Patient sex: M
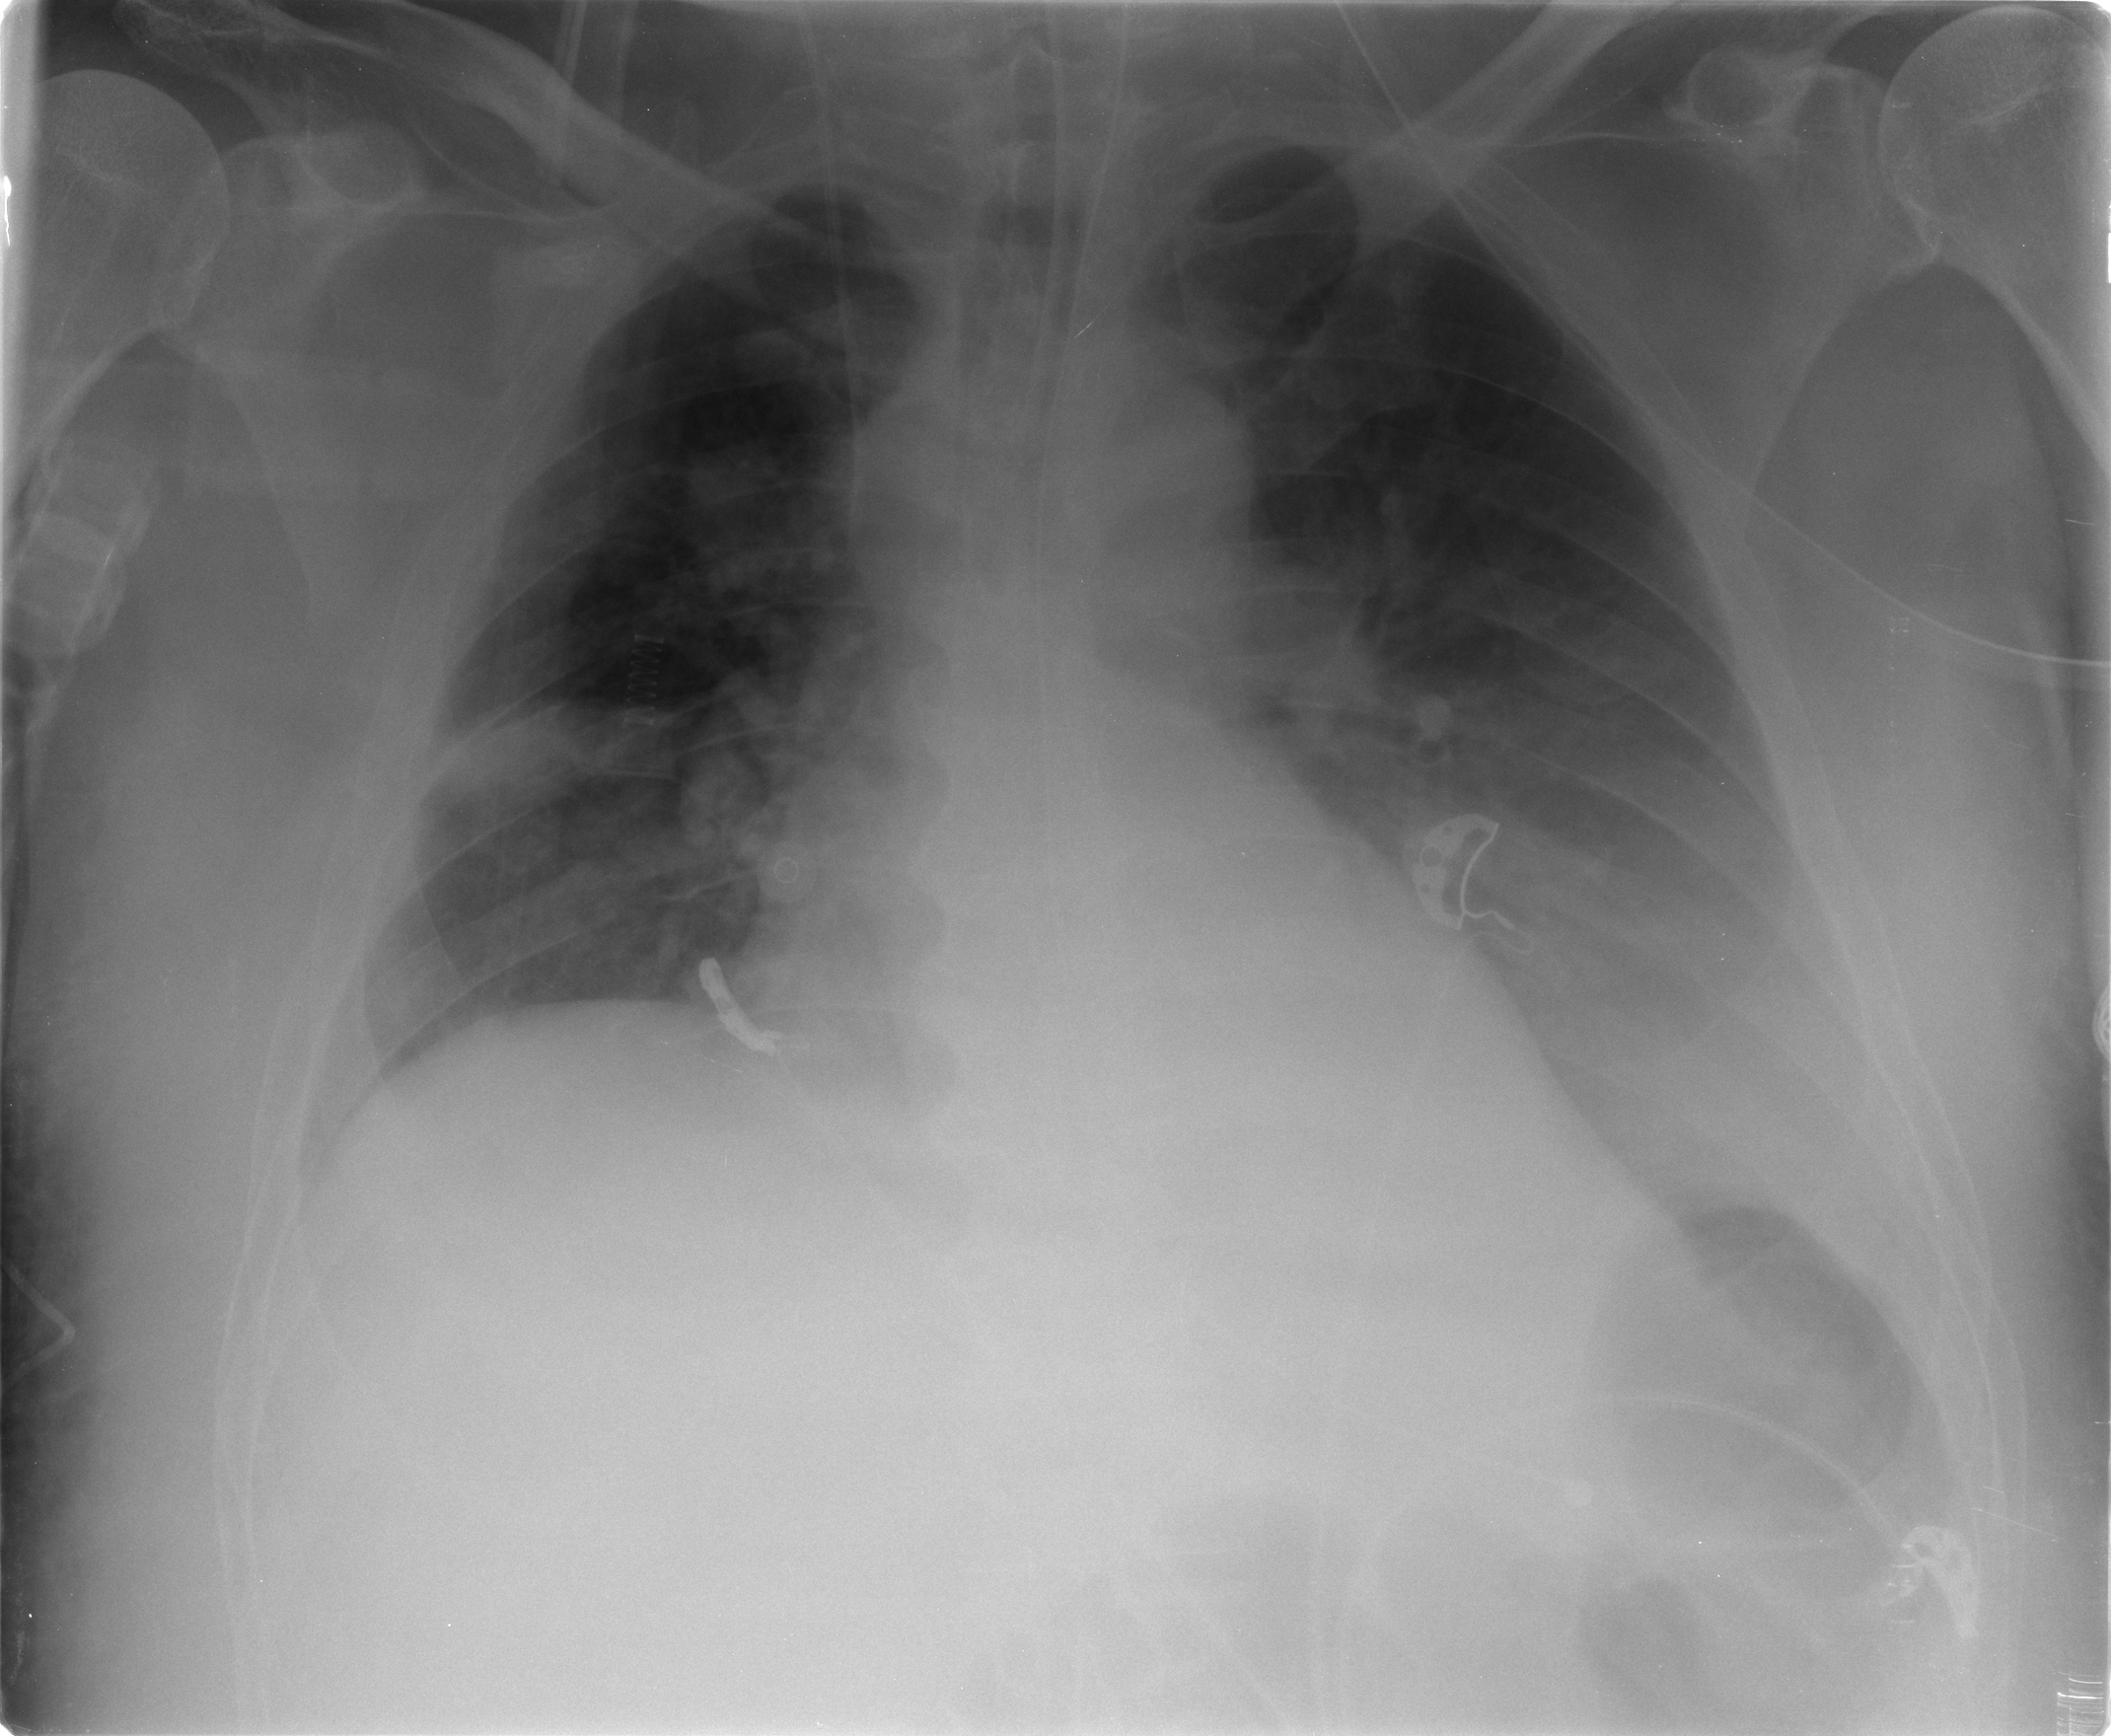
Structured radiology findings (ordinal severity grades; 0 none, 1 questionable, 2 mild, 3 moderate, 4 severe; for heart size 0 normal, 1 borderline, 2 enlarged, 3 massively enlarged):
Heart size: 0
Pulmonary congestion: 1
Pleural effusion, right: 0
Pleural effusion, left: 2
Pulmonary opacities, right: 0
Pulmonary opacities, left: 1
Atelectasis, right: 2
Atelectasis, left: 2